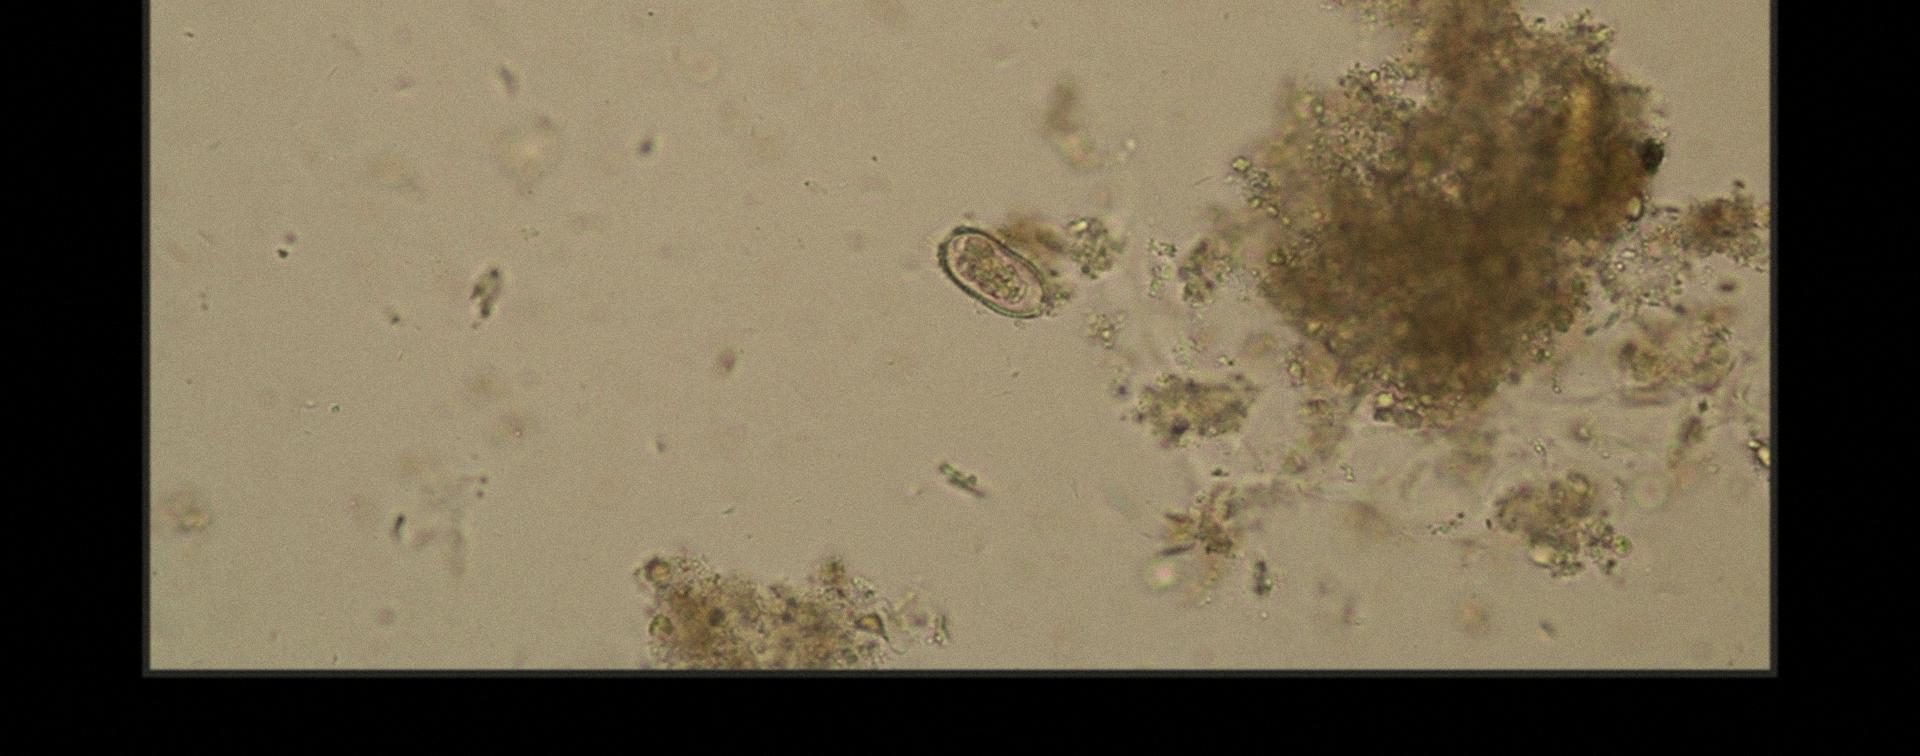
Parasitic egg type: Capillaria philippinensis